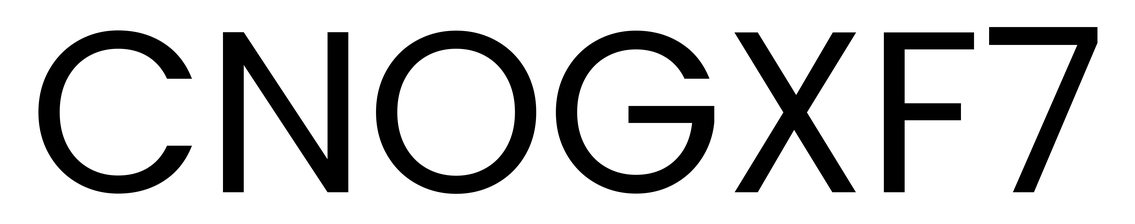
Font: Poppins-Regular